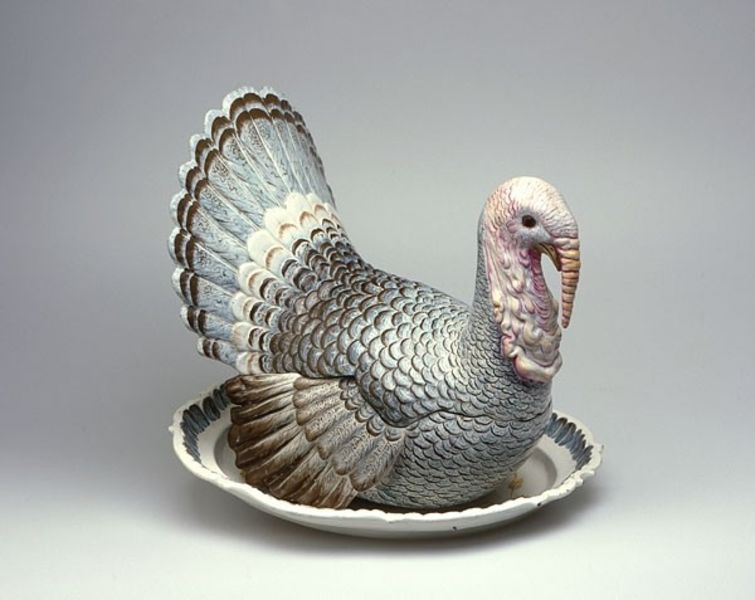
Titel: Terrine in Form eines Truthahns
Künstler: Höchster Porzellan-Manufaktur
Standort: Hamburg
Institution: Museum für Kunst und Gewerbe Hamburg
Schlagwörter: bunt, trinken, keramik, essen, terrine, bowle, fayence, aufglasurmalerei, suppenterrine, hauswirtschaft, serviergeschirr, hessische systematik, tafelschmuck, suppenschüssel, schaugerichte, aufglasurdekor, geflügel